【题型】解答题　【知识点】平面几何　【难度】easy
已知：如图，在四边形 $ABCD$ 中，$AD = BC$，对角线 $AC$、$BD$ 相交于点 $O$，$E$ 在边 $BC$ 的延长线上，且 $OE = OB$，$\angle ADB = \angle OEB$.

(1) 求证：四边形 $ABCD$ 是平行四边形；

(2) 连接 $DE$，求证：$DE \perp BE$.
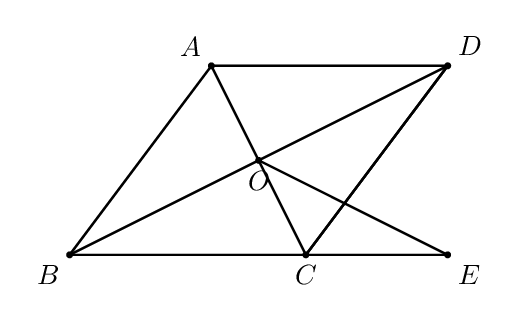
【解答】
【详解】（1）证明：$\because OE = OB$，

$\therefore \angle OBE = \angle OEB$，

$\because \angle ADB = \angle OEB$，

$\therefore \angle ADB = \angle OBC$，

$\therefore AD \parallel BC$，

$\because AD = BC$，

$\therefore$ 四边形 $ABCD$ 是平行四边形；

（2）证明：$\because$ 四边形 $ABCD$ 是平行四边形，

$\therefore BO = OD$，

$\because OE = OB$，

$\therefore OE = OD$，

$\therefore \angle OBE = \angle OEB$，$\angle OED = \angle ODE$，

$\because \angle OBE + \angle OEB + \angle OED + \angle ODE = 180^\circ$，

$\therefore \angle BEO + \angle DEO = \angle BED = 90^\circ$，

$\therefore DE \perp BE$.
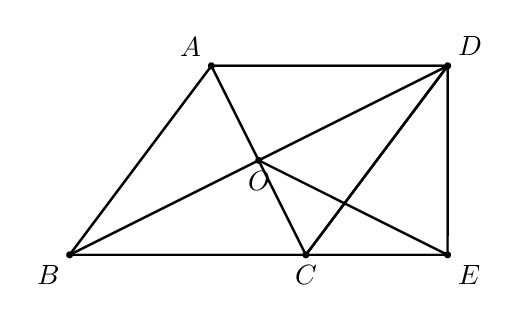